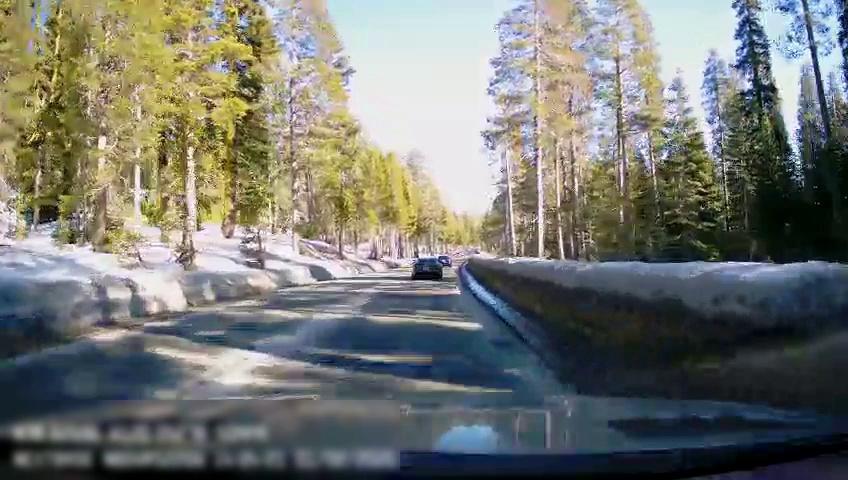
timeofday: Day
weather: Snowy
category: Drivable Space
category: Vehicles | Car
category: Vehicles | Car